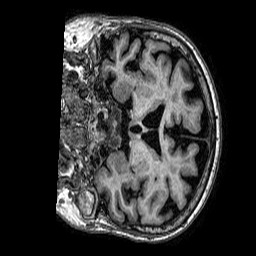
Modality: T1w
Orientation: coronal
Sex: female
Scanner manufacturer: philips
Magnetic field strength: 1.5 T
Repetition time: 0.007169 s
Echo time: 0.003252 s